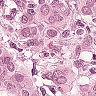
Metastatic tissue present: yes